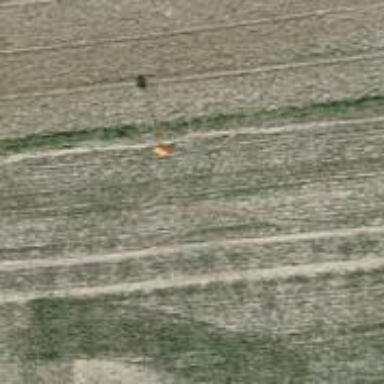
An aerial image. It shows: Aerial marker on support pole.